Aerial crown-view tile of a tropical tree (Barro Colorado Island, Panama), acquired 20250317:
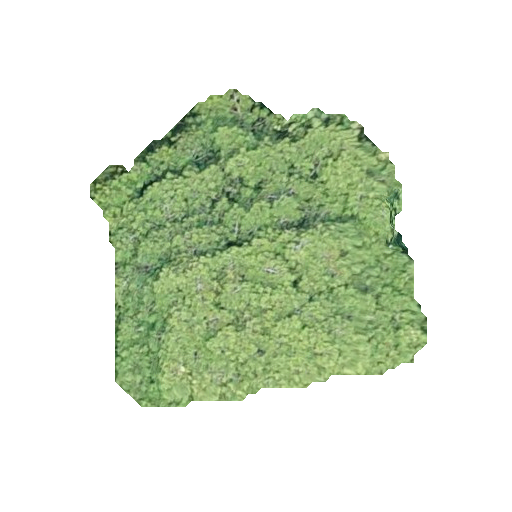
Species: Virola surinamensis
GBIF accepted scientific name: Virola surinamensis
Crown area: 116.042 m²